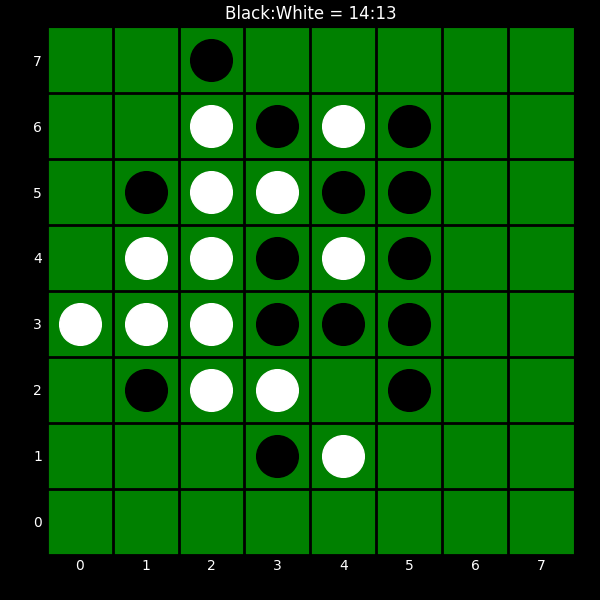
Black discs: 14
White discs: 13